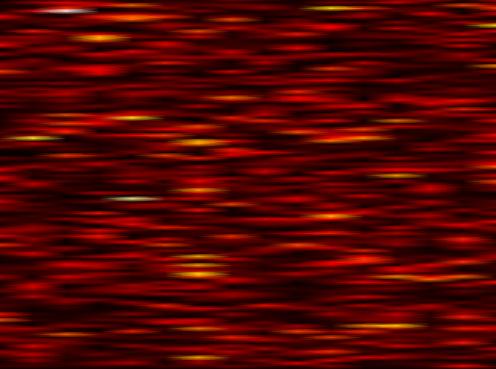
Label: WOLA